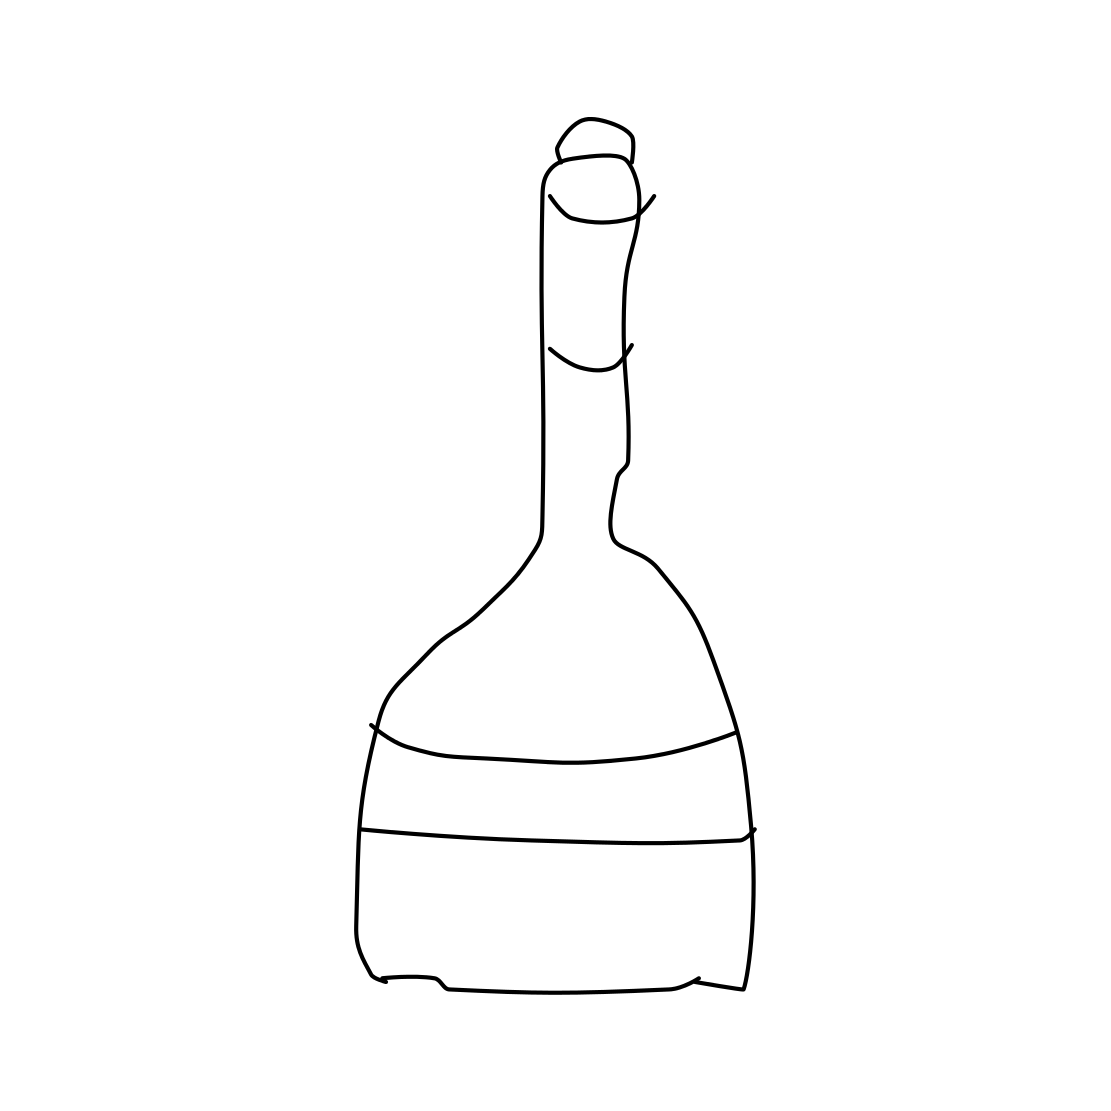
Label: wine-bottle